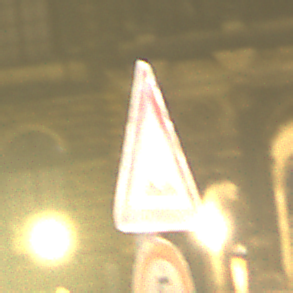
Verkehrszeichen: UnebeneFahrbahn
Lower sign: Geschwindigkeit5
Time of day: Night
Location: Outdoor (Urban)
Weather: Overcast
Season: NotSpecified
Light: Artificial